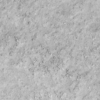
Label: not_dusty